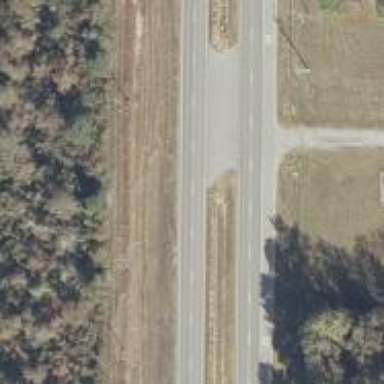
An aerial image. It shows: Trunk link highway.